Question: I'm trying to draw sprites with color gradients using a SpriteBatcher and setting manually the vertex colors to achieve some kind of basic illumination effect without shaders, but I noticed a weird effect in the gradients when only one of the vertex color is different.
It depends on the position of the vertex. If the different color is on the bottom-left or the top-right there's no problem, but in the other two cases there's a weird gradient effect.
To explain better the situation, here's an image.

I generated the top row of squares with the following code:
'''
shapeRenderer.begin(ShapeType.Filled);
Color c1 = new Color(1,1,1,1);
Color c2 = new Color(1,0,0,1);
shapeRenderer.rect(100f, 100f, 30f, 30f, c2, c1, c1, c1);
shapeRenderer.rect(150f, 100f, 30f, 30f, c1, c2, c1, c1);
shapeRenderer.rect(200f, 100f, 30f, 30f, c1, c1, c2, c1);
shapeRenderer.rect(250f, 100f, 30f, 30f, c1, c1, c1, c2);
shapeRenderer.end();
'''
This code is generated with a ShapeRenderer, but I get the same result if I do it with a SpriteBatch.
I imagine it's related to the way a rect is drawn internally (based on 2 triangles) but, is there any way to achieve the same result in all the cases? (as the 3rd row of the image)
Something like a different GL draw mode or whatever... ?
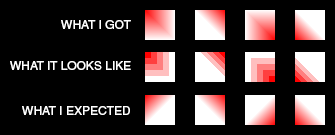
Answer: OK, so the thing is, that the drawing depends on the order of the triangles.
If the gradient goes from one vertex of the triangle through its angle bisector there's no problem, but if the color gradient goes along its side, the result is like the top-1 and top-3 squares.
This is due (I think) to the fact a rectangle drawn like
'''
1-2
| |
4-3
'''
Is actually drawn with two triangles like
'''
1-2 1
\| and | 3 4-3
'''
So, in this order, if the different color is in the vertex 1 or 3, the resulting gradient is weird.
What we can do in this cases is change the order of the vertexes (not its coordinates) to be drawn like this
'''
2-3 2-3 3
| | => |/ + /|
1-4 1 1-4
'''
It works just fine as we can see here: